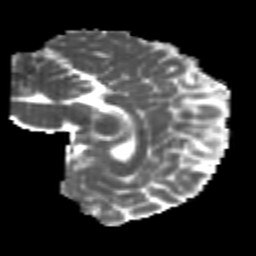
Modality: MD
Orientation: sagittal
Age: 25
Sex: female
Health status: healthy
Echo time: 0.074 s